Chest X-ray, PA view. Patient: 27 years old, sex F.
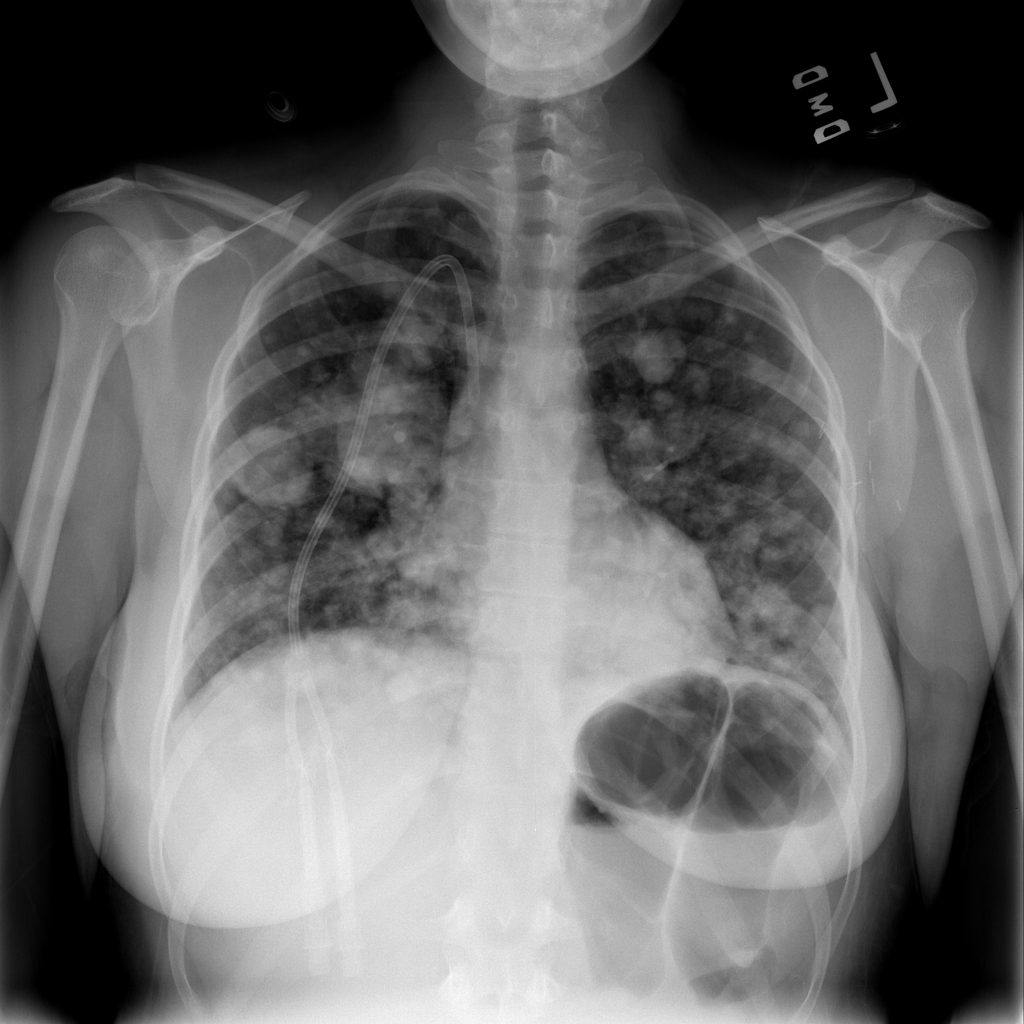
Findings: Infiltration